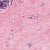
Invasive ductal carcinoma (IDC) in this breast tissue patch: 0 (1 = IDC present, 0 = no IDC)